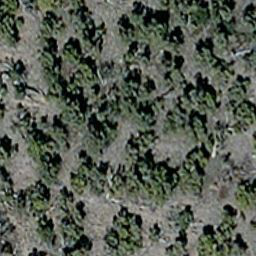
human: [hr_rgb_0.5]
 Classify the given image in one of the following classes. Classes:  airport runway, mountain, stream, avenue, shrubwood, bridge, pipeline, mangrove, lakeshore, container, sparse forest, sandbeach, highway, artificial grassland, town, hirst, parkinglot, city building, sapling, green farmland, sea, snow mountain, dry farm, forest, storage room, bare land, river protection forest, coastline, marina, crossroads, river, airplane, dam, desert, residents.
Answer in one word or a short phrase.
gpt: sparse forest